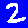
Digit: 2